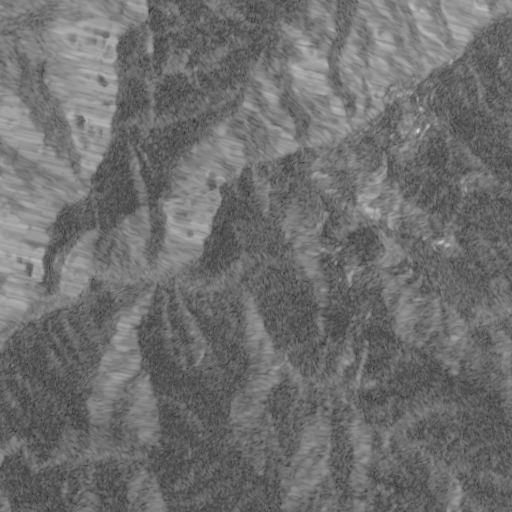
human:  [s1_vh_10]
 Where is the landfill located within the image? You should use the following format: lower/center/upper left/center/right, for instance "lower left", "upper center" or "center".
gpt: The landfill is located in the center right of the image.
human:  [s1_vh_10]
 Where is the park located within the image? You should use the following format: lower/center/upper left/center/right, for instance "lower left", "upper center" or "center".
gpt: The park is located in the upper right of the image.
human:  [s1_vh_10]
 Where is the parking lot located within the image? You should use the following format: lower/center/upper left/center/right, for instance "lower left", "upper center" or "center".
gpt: The parking lot is located in the upper right of the image.
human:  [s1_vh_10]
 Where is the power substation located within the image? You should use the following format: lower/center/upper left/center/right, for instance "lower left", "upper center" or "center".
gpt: The power substation is located in the center right of the image.
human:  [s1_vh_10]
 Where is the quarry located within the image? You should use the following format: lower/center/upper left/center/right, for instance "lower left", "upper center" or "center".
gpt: There is no quarry in the image.

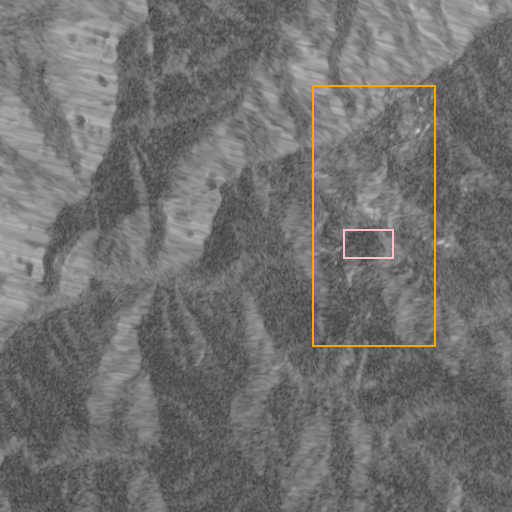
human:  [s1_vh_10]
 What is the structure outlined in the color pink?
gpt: The structure outlined in pink is a landfill.
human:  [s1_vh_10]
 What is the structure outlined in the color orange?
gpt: The structure outlined in orange is a quarry.
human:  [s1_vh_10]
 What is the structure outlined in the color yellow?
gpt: There is no yellow outline.